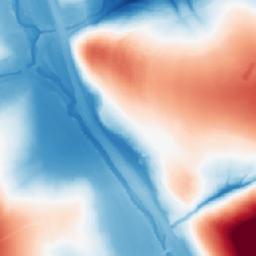
Category: morphological
Decomposition family: morphological
Decomposition parameters: operation: average
size: 100
Upsampling method: area
Upsampling parameters: scale: 4
Upsampling scale: 4